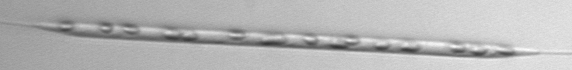
Label: Rhizosolenia